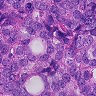
Metastatic tissue present: yes